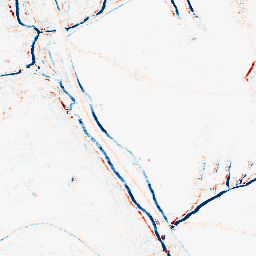
Category: morphological
Decomposition family: morphological_rect
Decomposition parameters: operation: average
width: 5
height: 3
Upsampling method: bicubic
Upsampling parameters: scale: 2
Upsampling scale: 2